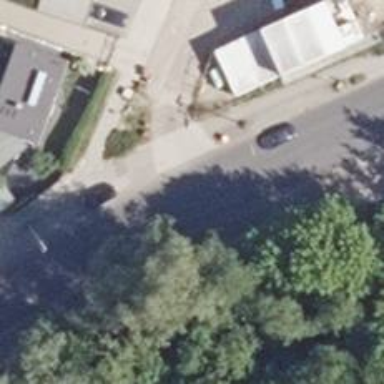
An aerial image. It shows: Secondary road with asphalt surface. There is designated cycle lane on the left side.